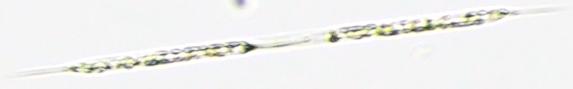
Label: Rhizosolenia